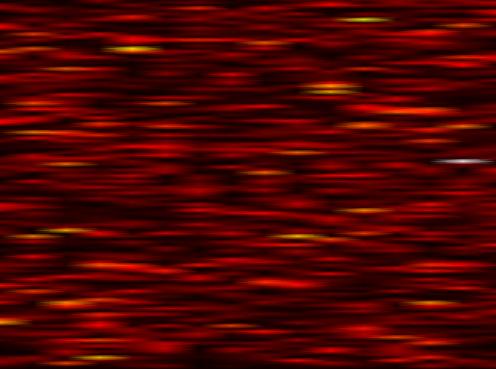
Label: FBMC